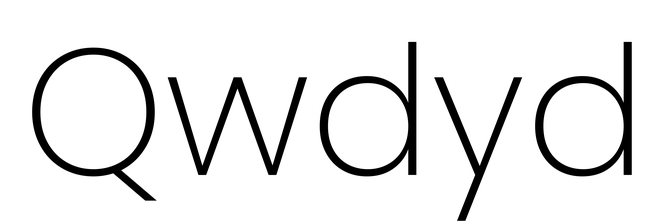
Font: Poppins-ExtraLight